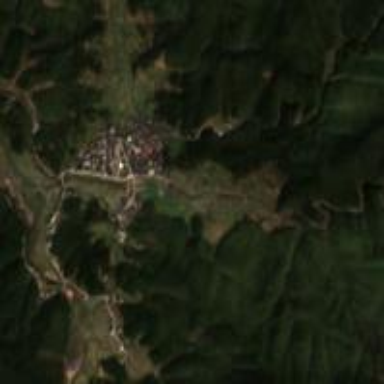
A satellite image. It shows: Ethnic township within town.